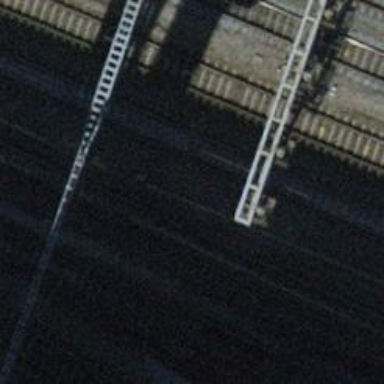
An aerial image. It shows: Railway signal.